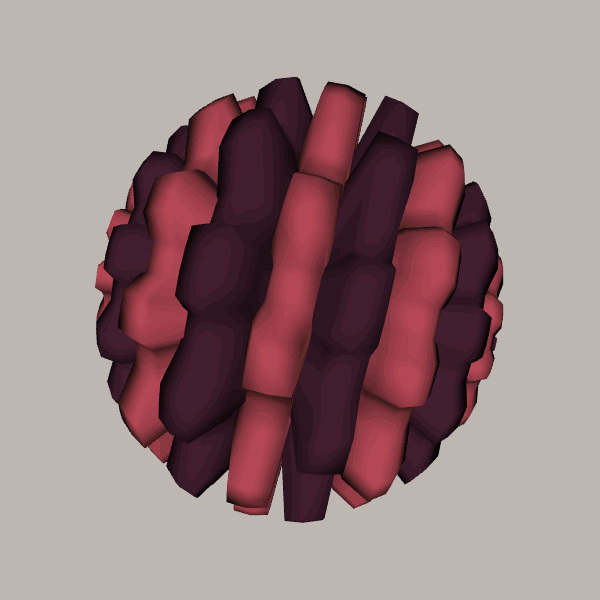
Background: light